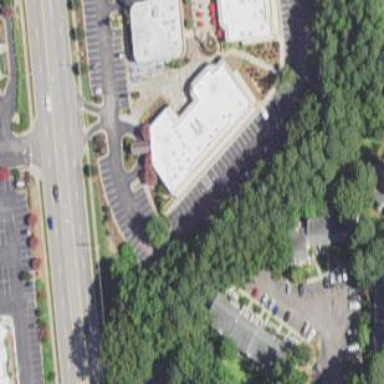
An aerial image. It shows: Commercial building used for commercial purposes.